Question: Can I change horizontal position of UINavigationBar's title?
Like this image (MY ACCOUNT is the UINavigationBar title)

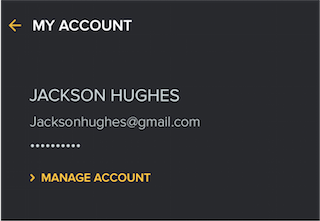
Answer: Use your own 'UILabel', assign it to your view controller's 'navigationItem''s 'titleView'. You can left align the text in the label.